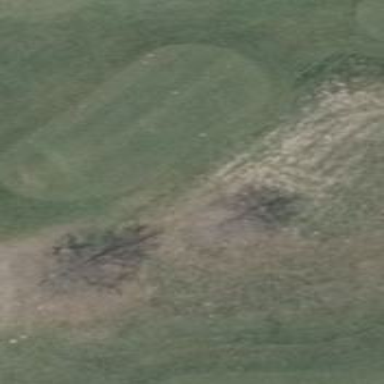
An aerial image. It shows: Golf tee.